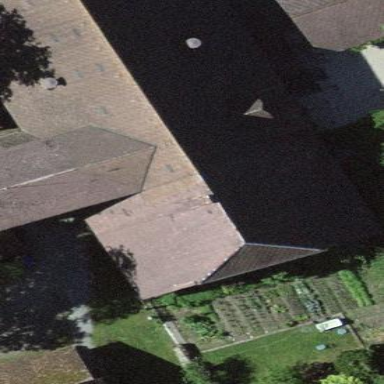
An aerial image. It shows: Farm building.